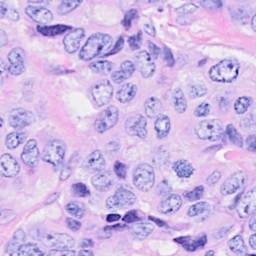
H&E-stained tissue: Breast